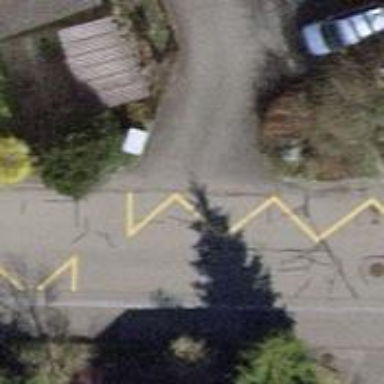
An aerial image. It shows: Bus stop with designated stop position for public transport.